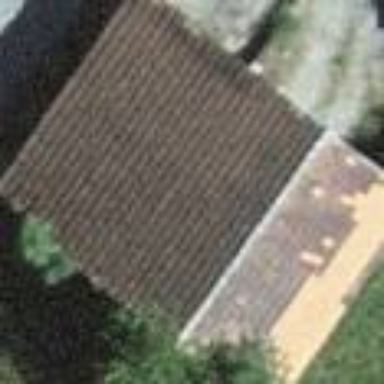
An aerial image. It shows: Barn.